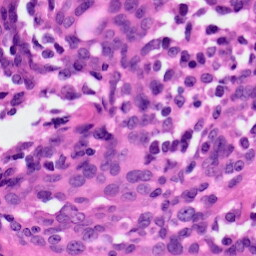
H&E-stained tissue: Ovarian